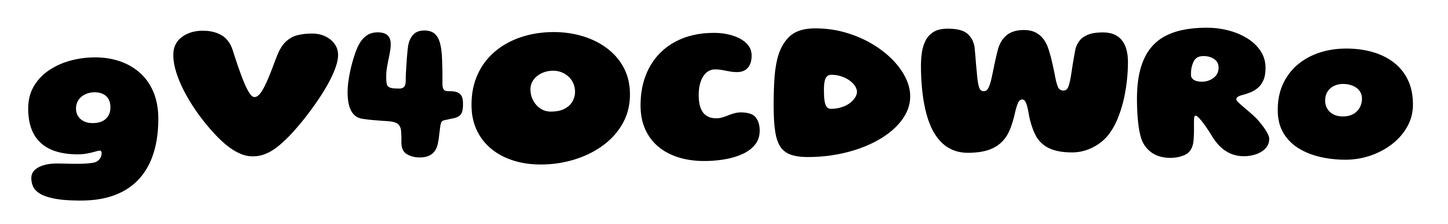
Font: Gluten_ExtraBold